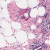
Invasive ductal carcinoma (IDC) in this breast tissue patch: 1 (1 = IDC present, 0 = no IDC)